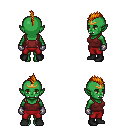
a pixel art fantasy rpg character, female body template, orc, green skin, maroon pirate shirt, red pants, dark blonde mohawk hairstyle, gold tiara, metal gloves, black shoes, four views (front, back, left, right), 2x2 character sprite sheet, small pixel art, hard edges, no anti-aliasing